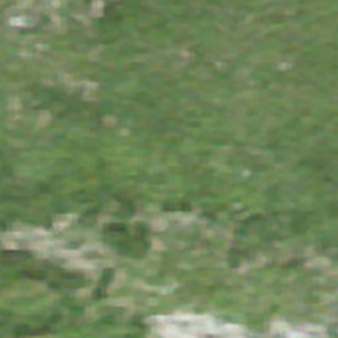
Label: other